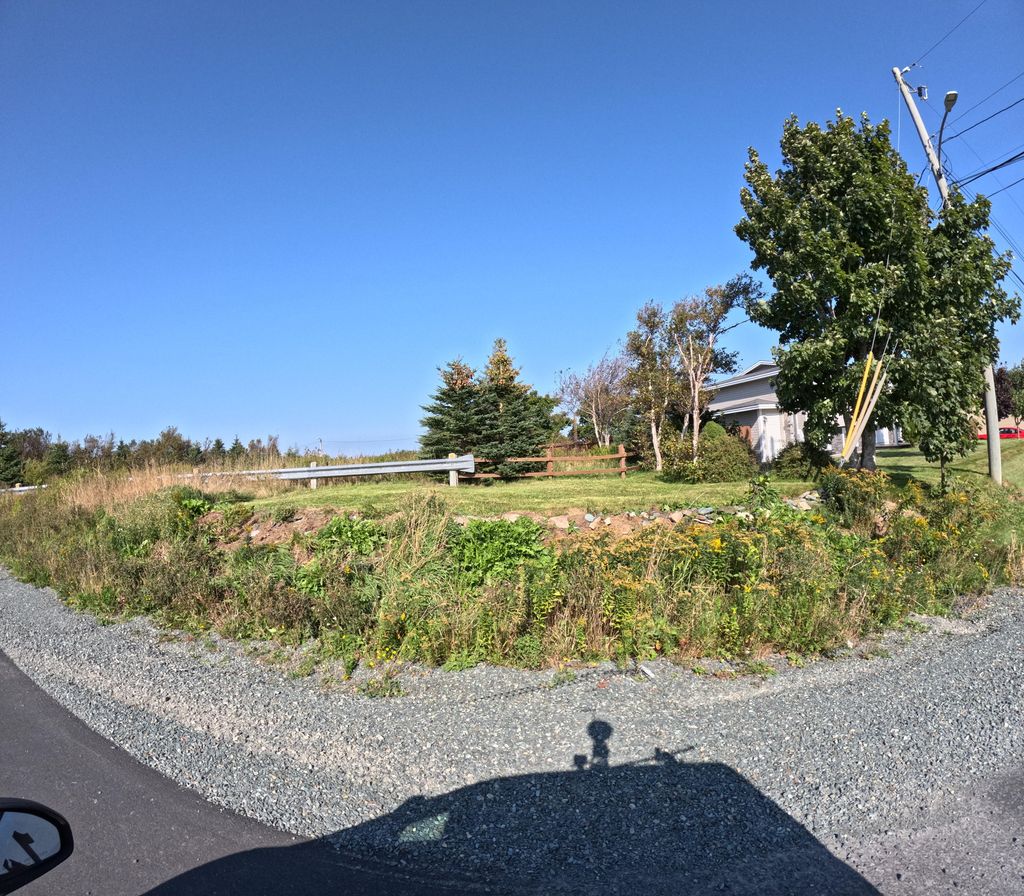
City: st_johns